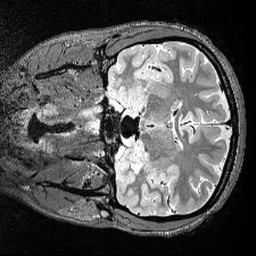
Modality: T2w
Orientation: coronal
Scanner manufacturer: siemens
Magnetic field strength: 3 T
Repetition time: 3.2 s
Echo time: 0.566 s